【题型】证明题　【知识点】立体几何　【难度】medium
如图，在四棱锥 \(P-ABCD\) 中，\(PA \perp AB\)，\(AB \parallel CD\)，\(AB \perp BC\)，\(E\) 为 \(AP\) 的中点，\(PA = AB = BC = 2\)，\(CD = CE = 3\)，点 \(F\) 在线段 \(CD\) 上.

\vspace{1em}

(1) 证明：\(PA \perp\) 平面 \(ABCD\);

(2) 已知 \(E,A,B,C\) 四点均在球 \(O\) 的球面上. 若直线 \(OF\) 与平面 \(PBD\) 所成角的正弦值为 \(\dfrac{4\sqrt{85}}{85}\)，求 \(DF\).

\vspace{1em}
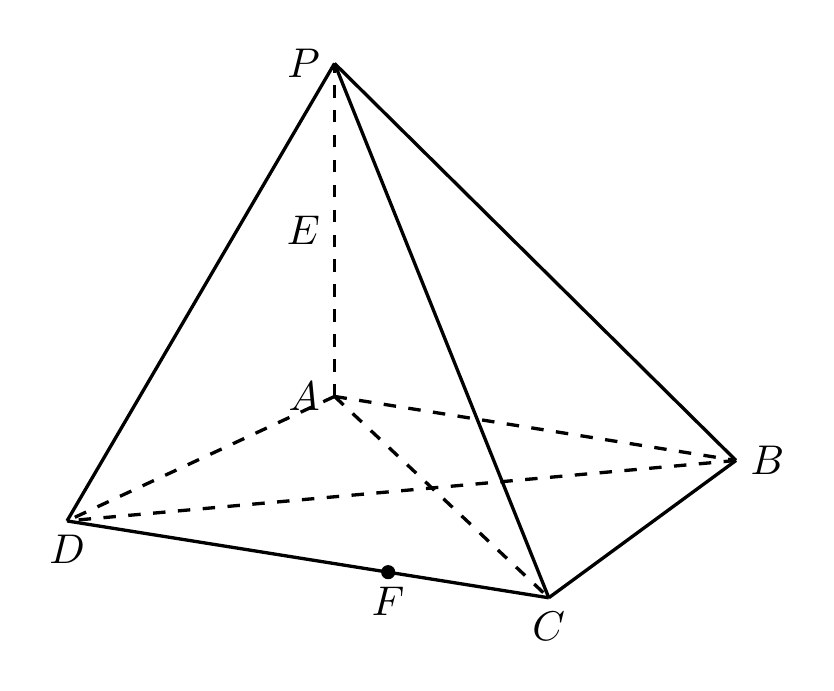
【解答】

\textbf{【解】}

(1) 在四棱锥 \(P-ABCD\) 中，连接 \(AC\)，

由 \(AB \perp BC\)，\(AB = BC = 2\)，得 \(AC = 2\sqrt{2}\)，

由 \(E\) 为 \(AP\) 的中点，得 \(AE = \dfrac{1}{2}PA = 1\)，

则 \(AE^2 + AC^2 = 9 = CE^2\)，所以 \(AE \perp AC\)，即 \(PA \perp AC\)，

又 \(PA \perp AB\)，\(AB \cap AC = A\)，\(AB, AC \subset\) 平面 \(ABCD\)，

所以 \(PA \perp\) 平面 \(ABCD\).

\vspace{1em}

(2) 连接 \(BE\)，由 (1) 知 \(PA \perp\) 平面 \(ABCD\)，

又 \(BC \subset\) 平面 \(ABCD\)，则 \(PA \perp BC\)，

又 \(AB \perp BC\)，\(AB \cap PA = A\)，\(AB, PA \subset\) 平面 \(PAB\)，

则 \(BC \perp\) 平面 \(PAB\)，又 \(BE \subset\) 平面 \(PAB\)，则 \(BC \perp BE\)，

令 \(CE\) 中点为 \(O\)，由 (1) 知 \(AE \perp AC\)，

因此 \(OA = OC = OE = OB\)，

即点 \(O\) 是三棱锥 \(E-ABC\) 外接球球心O，连接 \(OF\)，

以 \(A\) 为坐标原点，向量 \(\overrightarrow{BC},\overrightarrow{AB},\overrightarrow{AP}\) 的方向分别为 \(x,y,z\) 轴正方向，建立空间直角坐标系 \(A-xyz\)，

则 \(A(0,0,0),\ B(0,2,0),\ C(2,2,0),\ D(2,-1,0),\ P(0,0,2),\ E(0,0,1),\ O\left(1,1,\dfrac{1}{2}\right)\)，

设 \(F(2,\lambda,0),\ \lambda \in [-1,2]\)，则 \(\overrightarrow{PB} = (0,2,-2),\ \overrightarrow{BD} = (2,-3,0),\ \overrightarrow{OF} = \left(1,\lambda - 1,-\dfrac{1}{2}\right)\)，

设平面 \(PBD\) 的一个法向量为 \(\vec{n} = (x,y,z)\)，

则
\[
\begin{cases}
\vec{n} \cdot \overrightarrow{PB} = 2y - 2z = 0, \\
\vec{n} \cdot \overrightarrow{BD} = 2x - 3y = 0,
\end{cases}
\]
取 \(y = 2\)，得 \(\vec{n} = (3,2,2)\)，

设直线 \(OF\) 与平面 \(PBD\) 所成角为 \(\theta\)，

则
\[
\dfrac{4\sqrt{85}}{85} = \sin\theta = \left|\cos<\vec{n},\overrightarrow{OF}>\right| = \dfrac{|\vec{n} \cdot \overrightarrow{OF}|}{|\vec{n}| |\overrightarrow{OF}|} = \dfrac{4|\lambda|}{\sqrt{17} \cdot \sqrt{4\lambda^2 - 8\lambda + 9}},
\]

整理得 \(\lambda^2 + 8\lambda - 9 = 0\)，而 \(\lambda \in [-1,2]\)，解得 \(\lambda = 1\)，

所以 \(DF = \lambda + 1 = 2\).

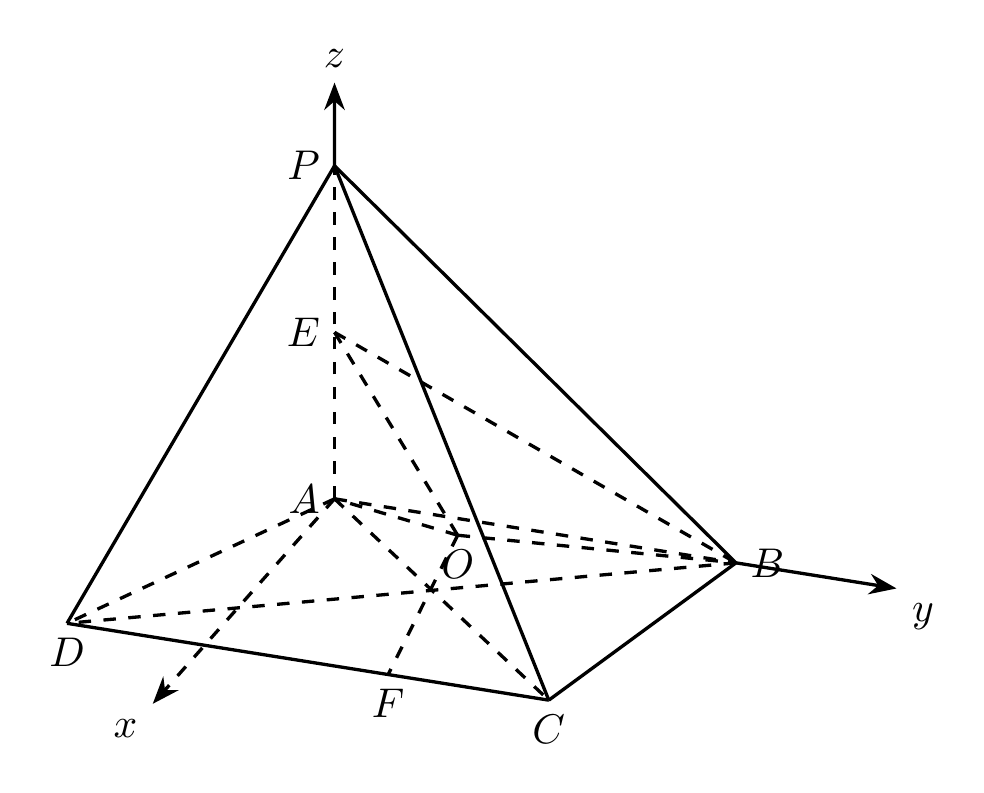